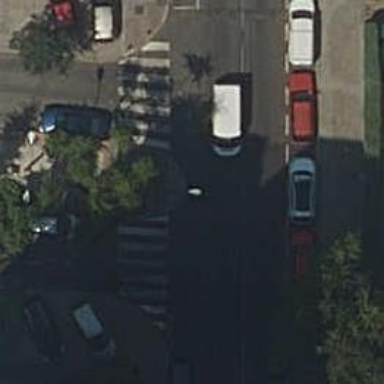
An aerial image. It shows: Zebra crossing on the road.